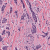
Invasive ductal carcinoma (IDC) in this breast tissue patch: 1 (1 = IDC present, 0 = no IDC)